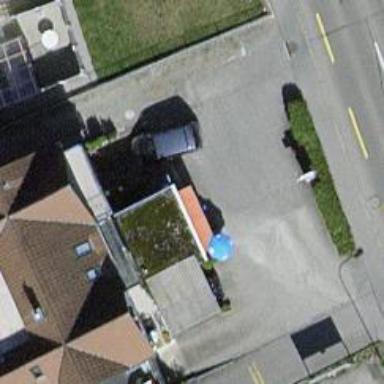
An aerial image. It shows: Kiosk shop.